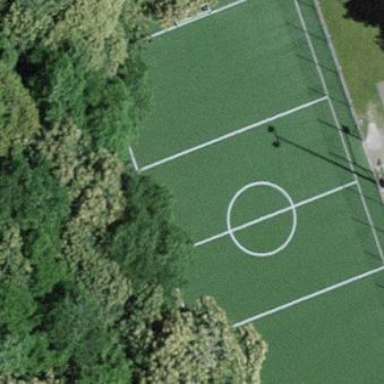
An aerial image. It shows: Soccer pitch for leisureland activities.